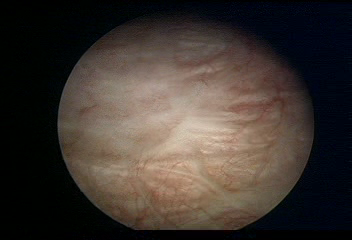
Modality: WLC
Class: Normal mucosa
Bladder cancer association: No